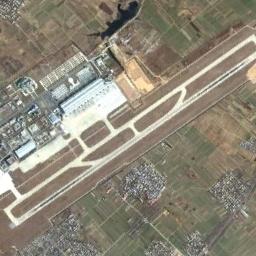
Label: airport